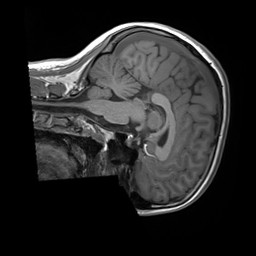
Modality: T1w
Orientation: sagittal
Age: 20
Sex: female
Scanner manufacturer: siemens
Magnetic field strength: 3 T
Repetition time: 1.8 s
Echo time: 0.00232 s